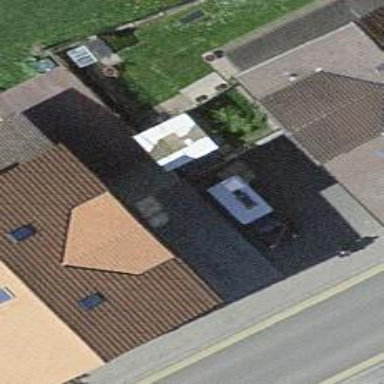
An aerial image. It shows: Garage building.